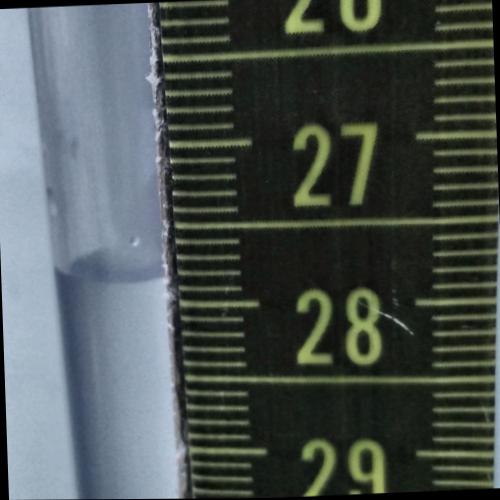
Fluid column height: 27.8 cm